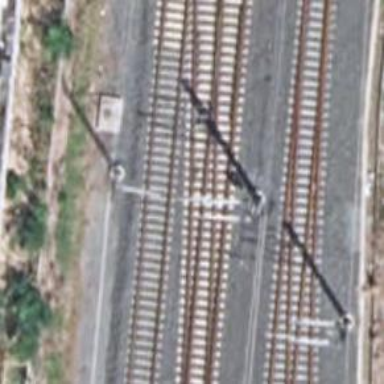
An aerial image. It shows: Railway track with contact line for electrification.